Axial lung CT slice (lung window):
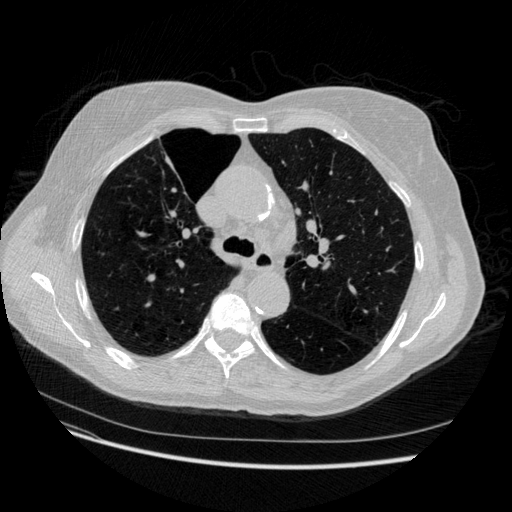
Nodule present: no